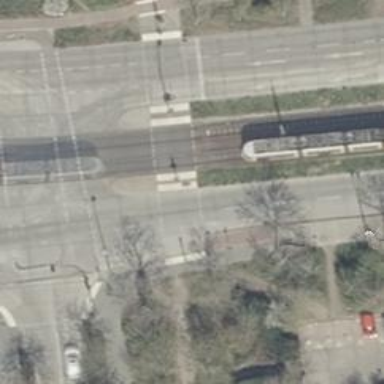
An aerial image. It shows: Footway crossing equipped with traffic signals and central island.